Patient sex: M
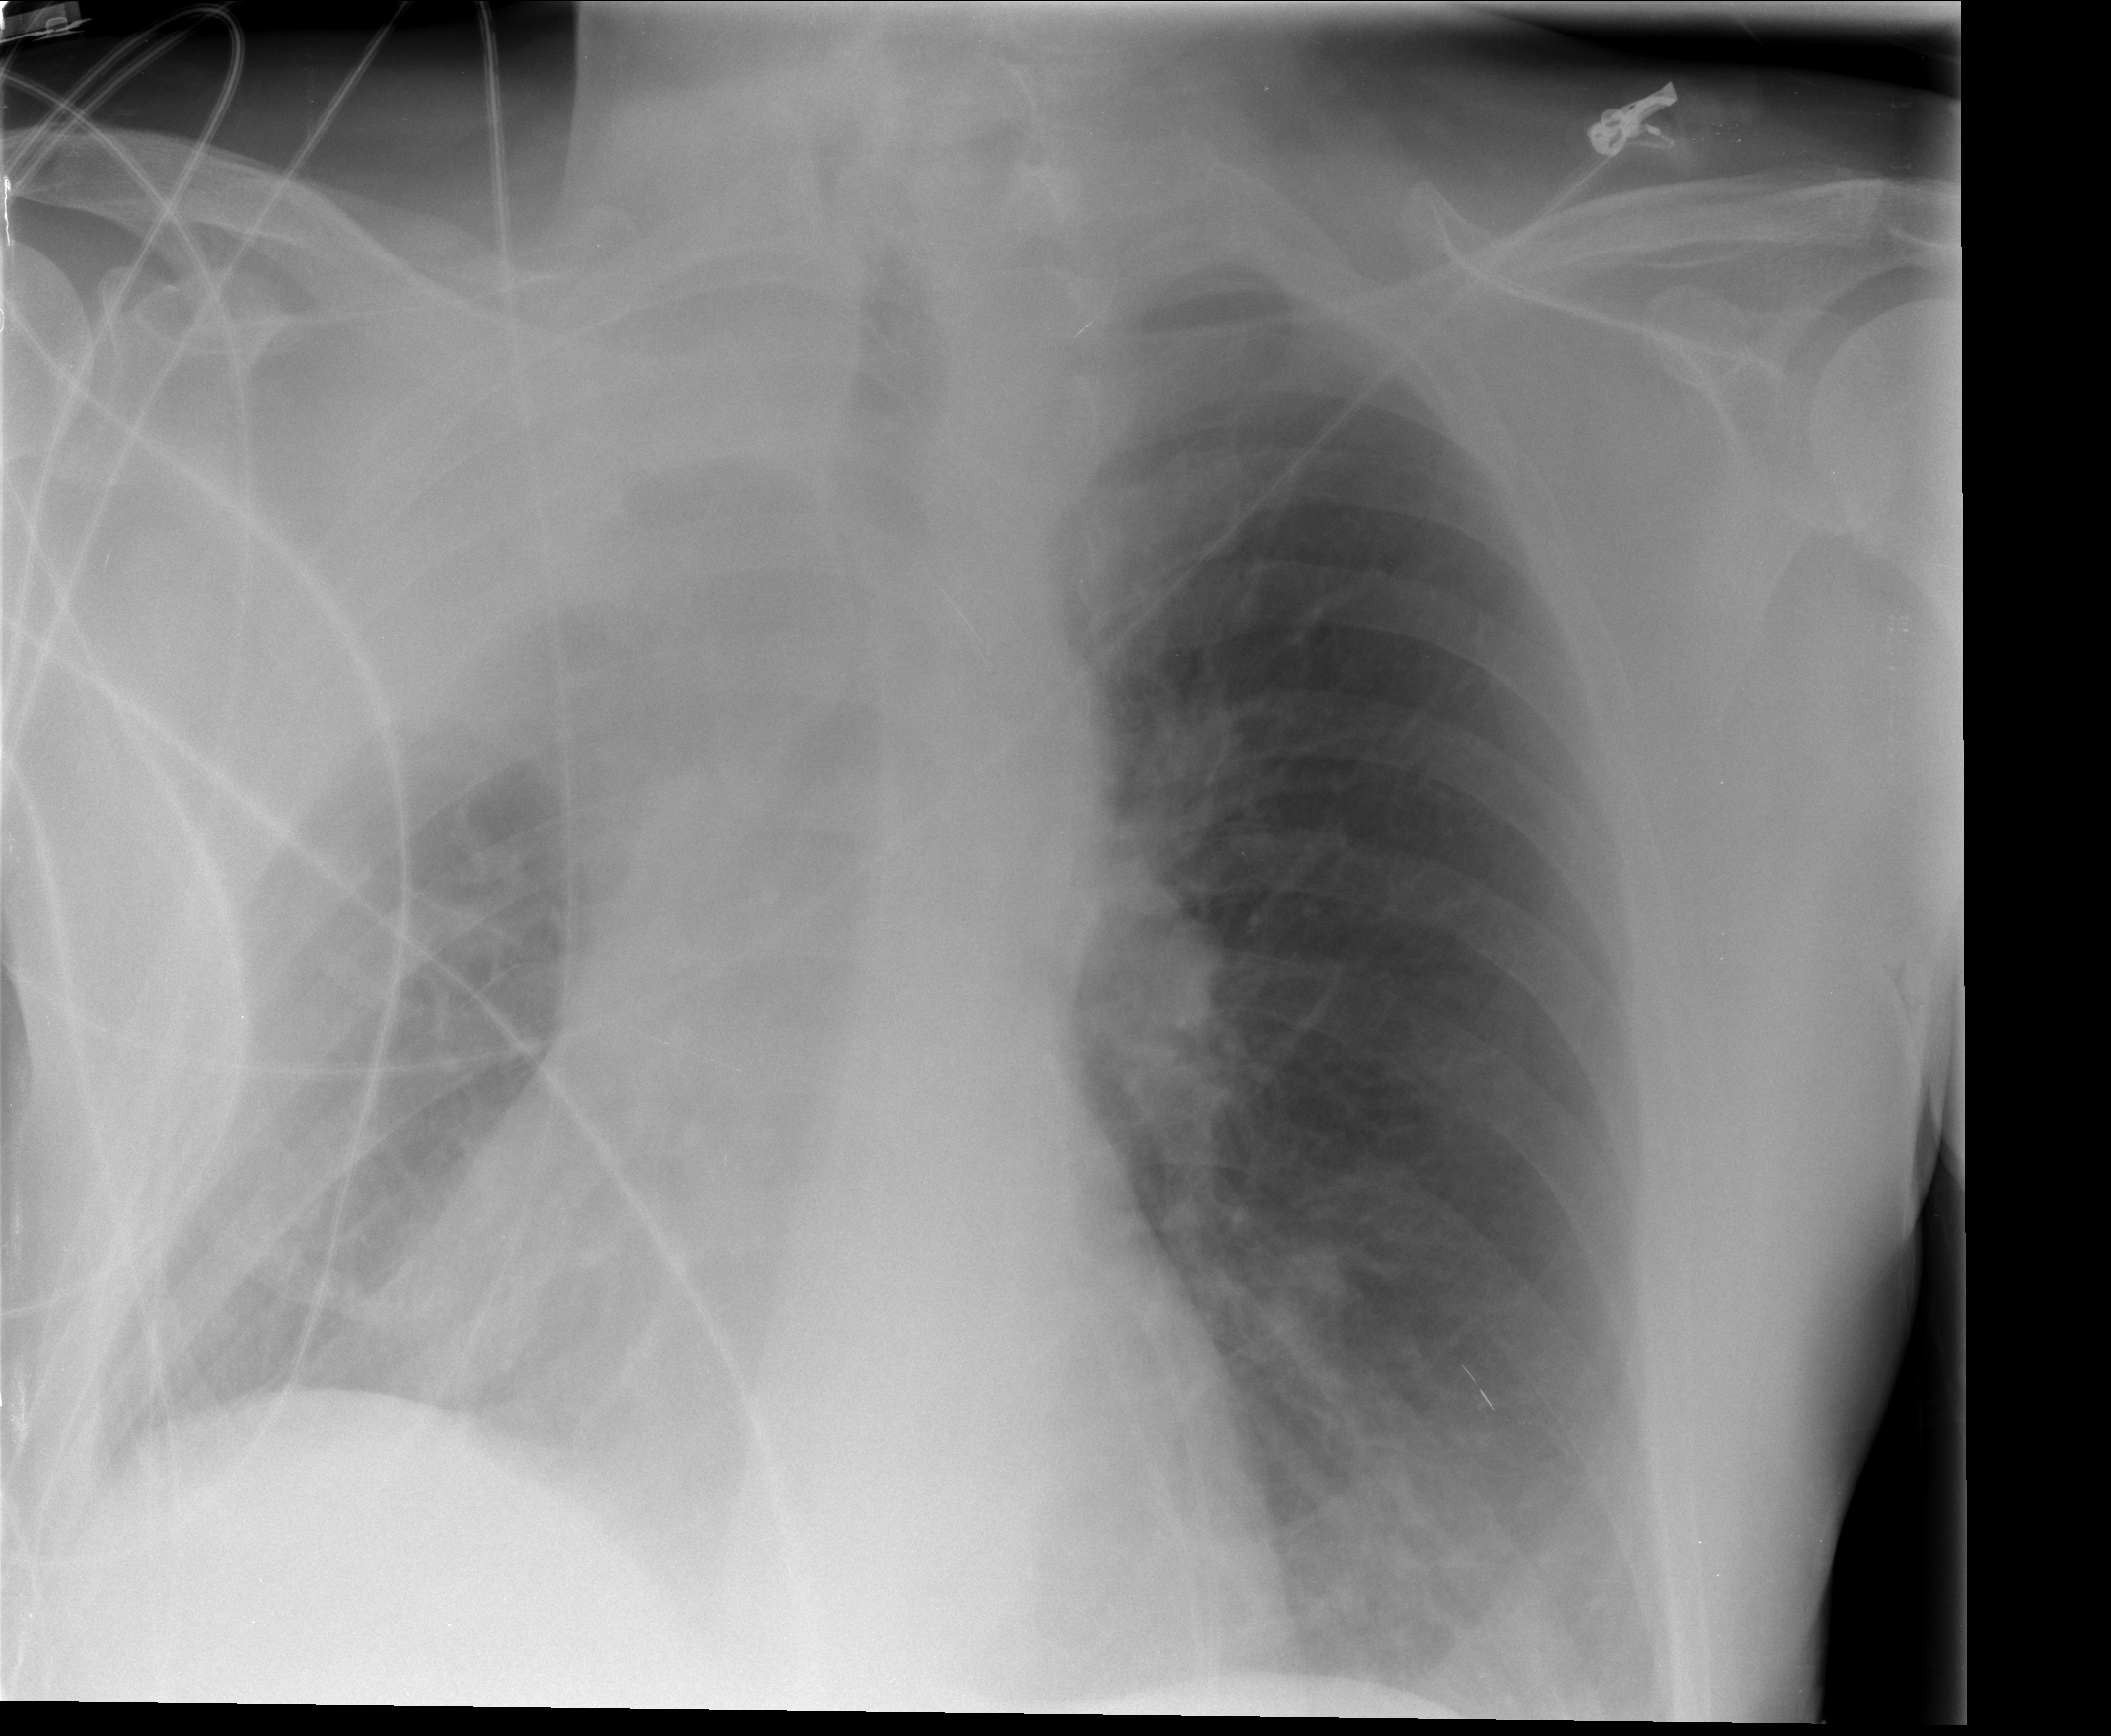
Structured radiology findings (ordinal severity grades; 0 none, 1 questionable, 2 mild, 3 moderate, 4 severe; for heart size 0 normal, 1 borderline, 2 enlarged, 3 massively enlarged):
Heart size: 0
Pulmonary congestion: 0
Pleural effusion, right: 3
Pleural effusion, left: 0
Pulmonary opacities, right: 0
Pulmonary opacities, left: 0
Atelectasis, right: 3
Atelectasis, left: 0